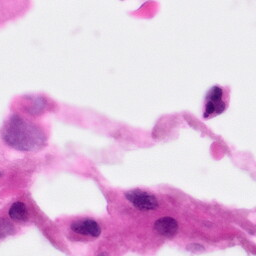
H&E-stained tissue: Pancreatic